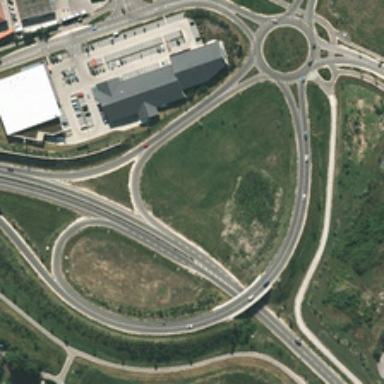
Many green plants and several buildings are near a viaduct .